【题型】填空题　【知识点】平面几何　【难度】medium
如图，已知$\triangle ABC$中，$\angle C=90^\circ$，若$AB=10$，$BC=6$，点$D$是$AC$边上的一个动点，以$BD$为折痕将$\triangle ABD$折叠得到$\triangle A'BD$，$A'B$与$AC$边交于点$E$，当$\triangle A'ED$为直角三角形时，则$BD$的长为$\underline{\quad\quad}$．

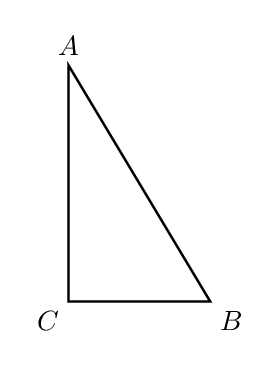
【解答】
【答案】$6\sqrt{2}$或$3\sqrt{5}$

【分析】

【详解】解：在$\text{Rt}\triangle ABC$中，$\angle ACB=90^\circ$，$AB=10$，$BC=6$，

由勾股定理得：$AC = \sqrt{AB^2 - BC^2} = \sqrt{10^2 - 6^2} = 8$，

$\because$ 以$BD$为折痕将$\triangle ABD$折叠得到$\triangle A'BD$，

$\therefore AD=DA'$，$A'B=AB=10$，

如图1，当$\angle A'DE=90^\circ$时，过点$A'$作$A'F\perp BC$的延长线于点$F$．

$\because \angle ACB=90^\circ$，

$\therefore \angle A'DE=\angle ACB=90^\circ$，$\angle A'FC=\angle ACB=90^\circ$，

$\therefore A'D\parallel BF$，$A'F\parallel AC$，

$\therefore$ 四边形$A'DCF$是平行四边形，

$\therefore A'D = AD = CF$，$DC = FA'$，

设$AD = DA' = x$，则$BF = 6 + x$，$FA' = 8 - x$，

在$\text{Rt}\triangle BFA'$中，由勾股定理得：$BA'^2 = BF^2 + FA'^2$，

$\therefore (6 + x)^2 + (8 - x)^2 = 10^2$，

解得：$x_1 = 2$，$x_2 = 0$(不合题意，舍去)，

$\therefore AD = 2$，$CD = FA' = 8 - x = 8 - 2 = 6$，

在直角三角形$BCD$中，由勾股定理得：$BD = \sqrt{BC^2 + CD^2} = \sqrt{6^2 + 6^2} = 6\sqrt{2}$；

如图2，$BA' = 10$，$BC = 6$，当$\angle A'ED = 90^\circ$时，点$C$与点$E$重合．

$\therefore A'E = 4$，

设$AD = DA' = x$，则$CD = 8 - x$，

在$\text{Rt}\triangle A'DE$中，由勾股定理得：$DA'^2 = DE^2 + A'E^2$，

$\therefore x^2 = (8 - x)^2 + 4^2$，

解得：$x = 5$，

$\therefore AD = 5$，$CD = 8 - x = 8 - 5 = 3$，

在直角三角形$BCD$中，由勾股定理得：$BD = \sqrt{DC^2 + BC^2} = \sqrt{3^2 + 6^2} = 3\sqrt{5}$．

综上所述，$BD$的长为$6\sqrt{2}$或$3\sqrt{5}$．

故答案为：$6\sqrt{2}$或$3\sqrt{5}$．
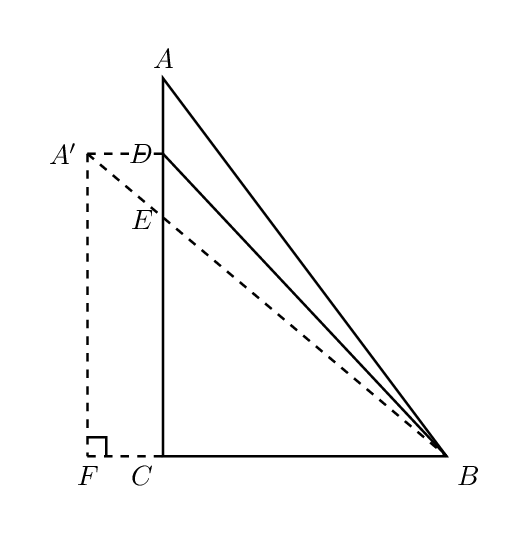
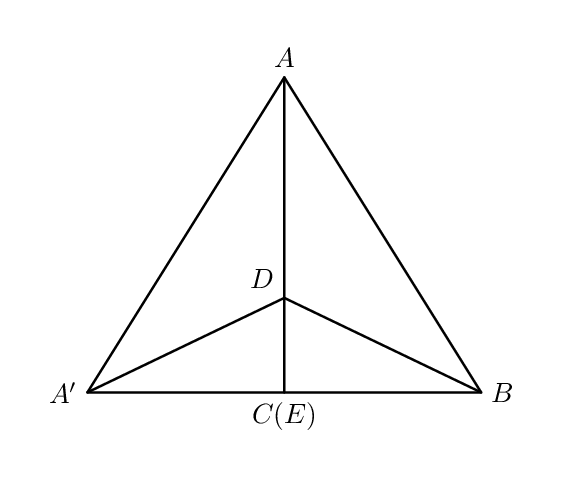